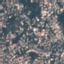
Label: Residential